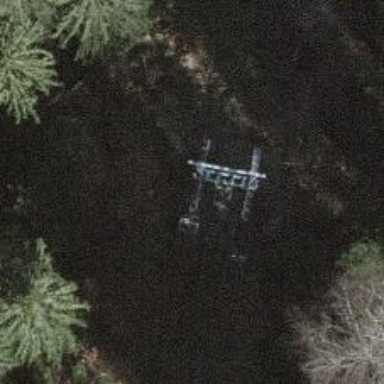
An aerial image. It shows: Pylon for aerialway.